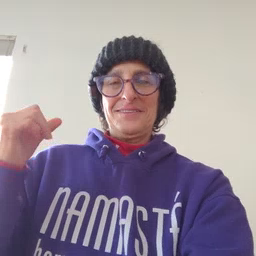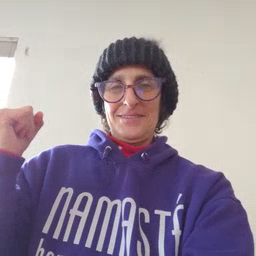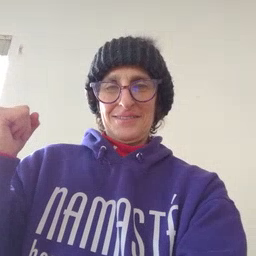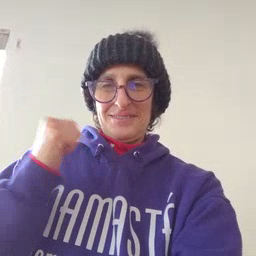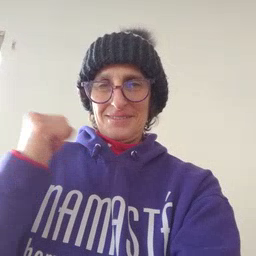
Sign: refrigerator